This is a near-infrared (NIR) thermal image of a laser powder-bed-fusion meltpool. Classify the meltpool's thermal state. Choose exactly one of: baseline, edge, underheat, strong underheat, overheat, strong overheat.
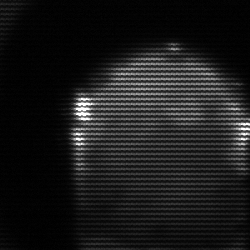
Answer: edge